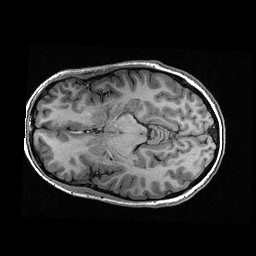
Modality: T1w
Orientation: axial
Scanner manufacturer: ge
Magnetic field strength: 3 T
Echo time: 0.00318 s